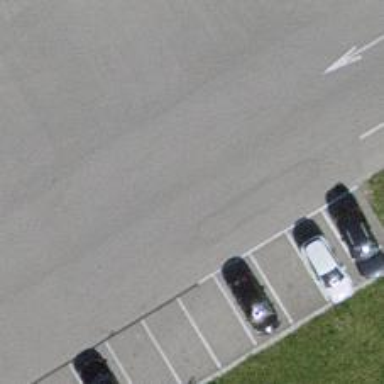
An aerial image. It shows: Asphalt parking aisle along service road.